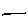
Label: line